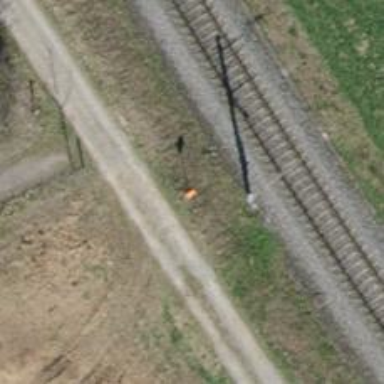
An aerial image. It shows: Object with orange color.